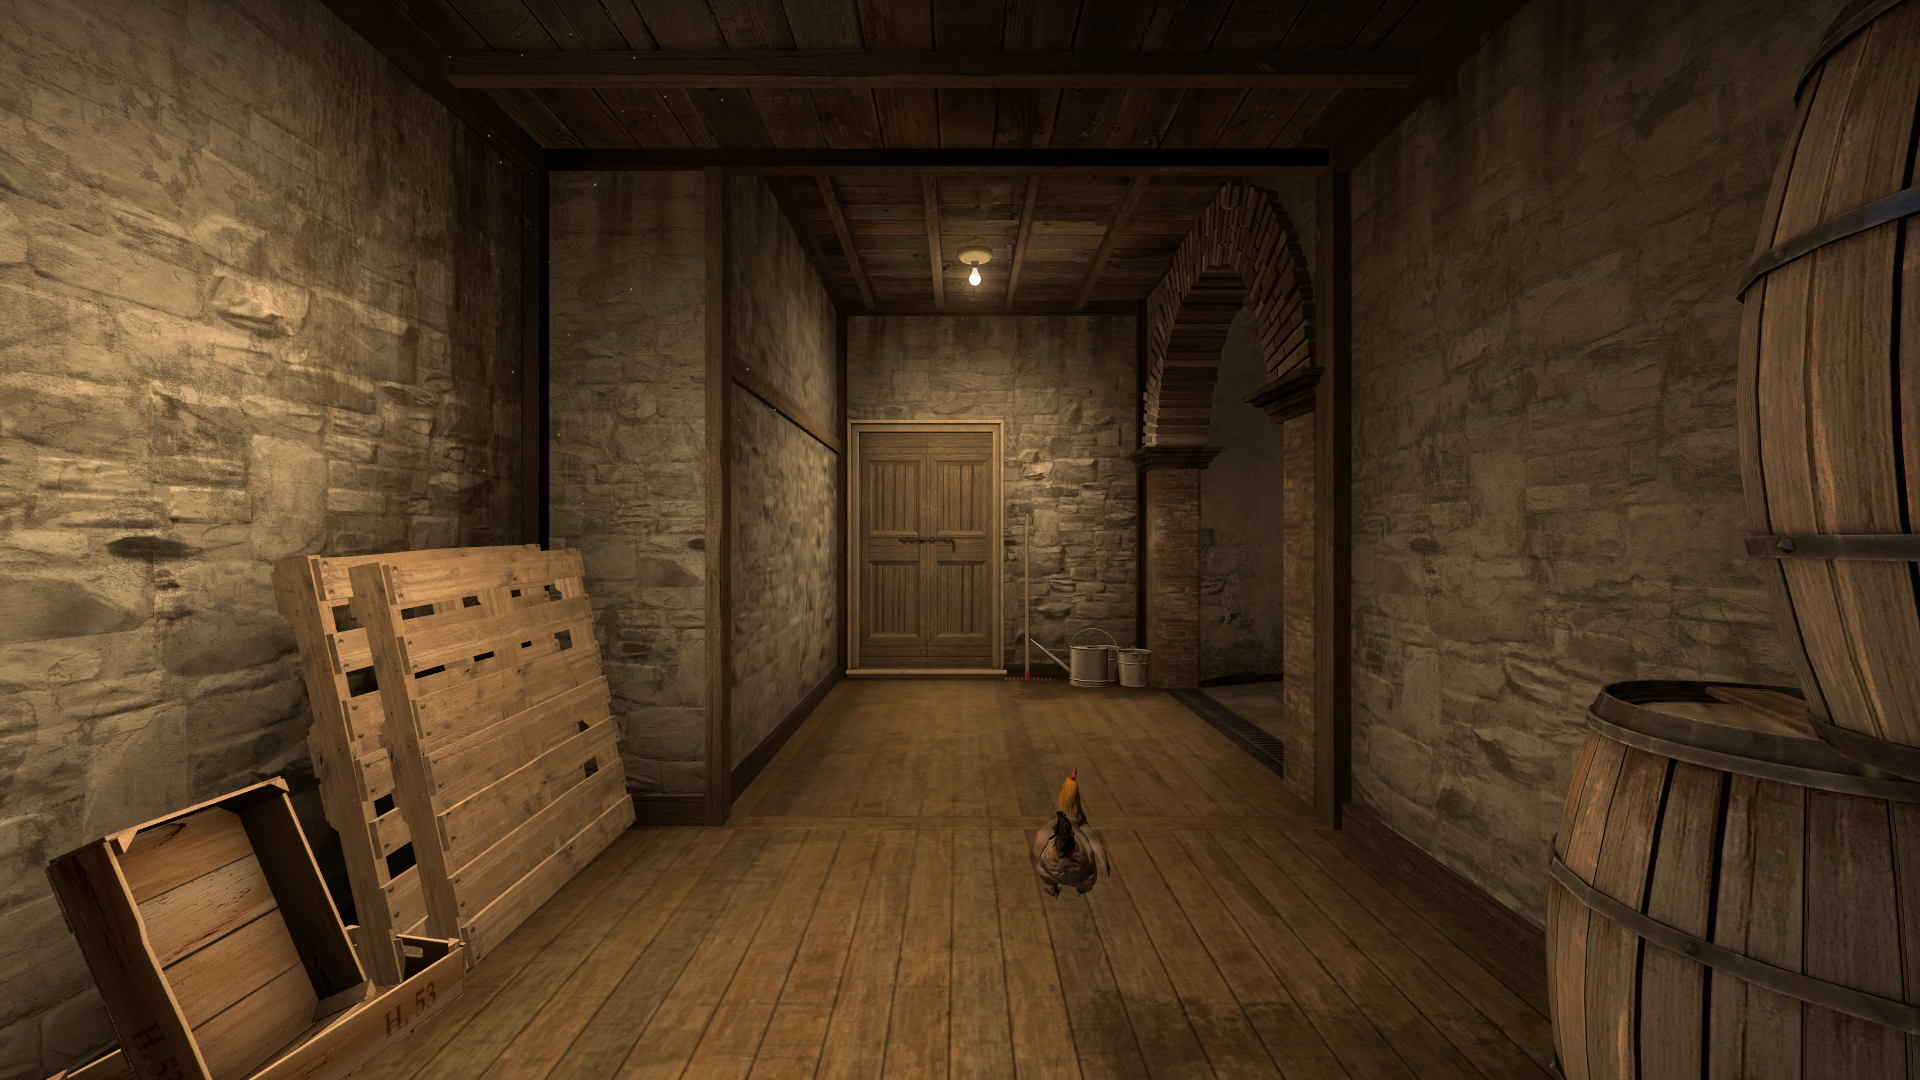
Map: de_inferno